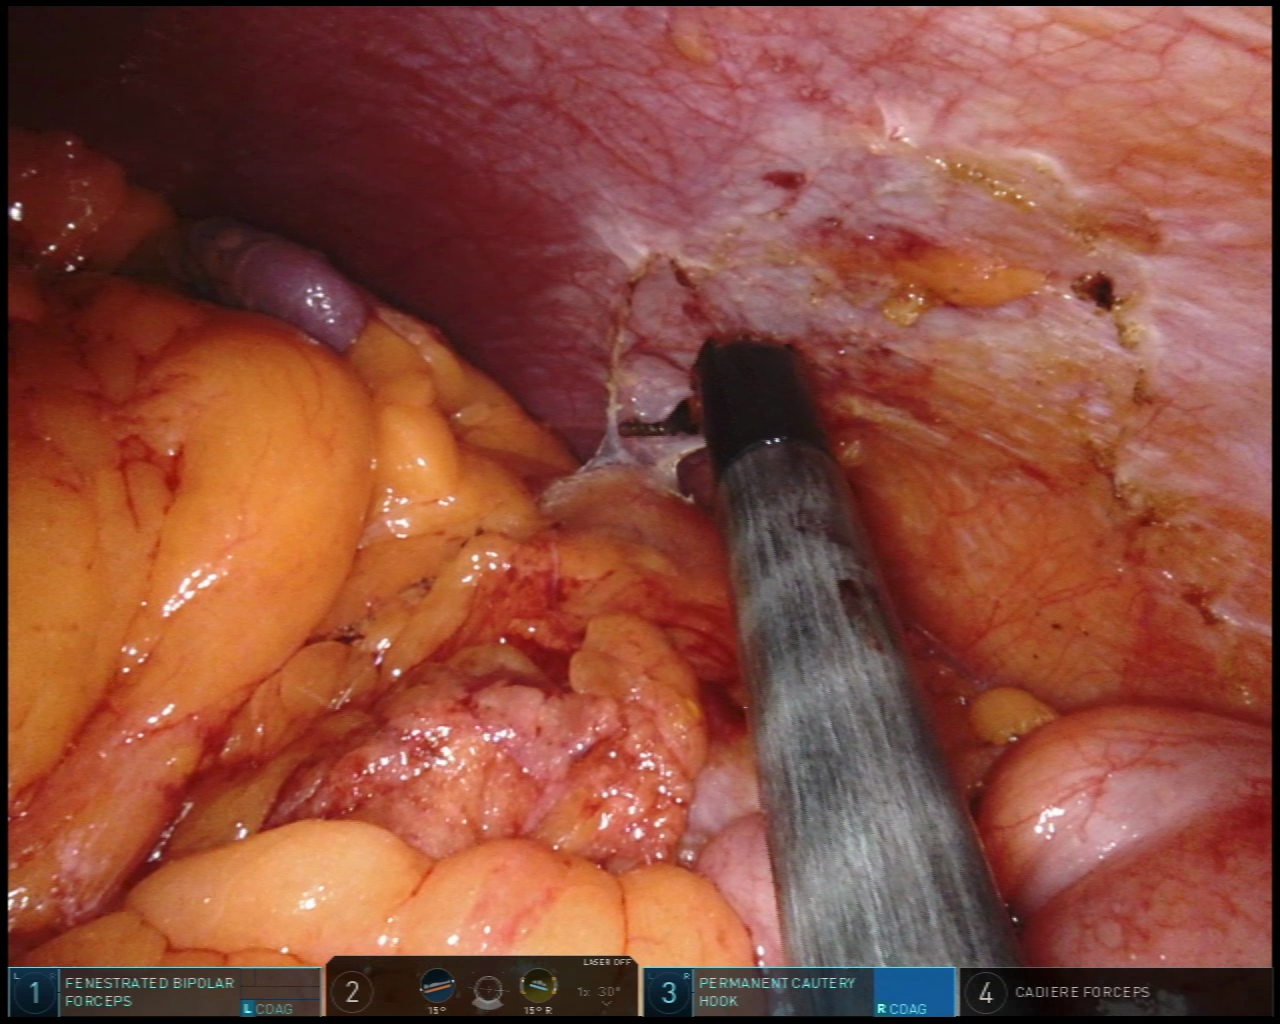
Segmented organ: spleen
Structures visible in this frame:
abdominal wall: yes
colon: yes
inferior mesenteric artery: no
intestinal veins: no
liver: no
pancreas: no
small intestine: no
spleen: yes
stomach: no
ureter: no
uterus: no
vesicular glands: no